Question: I am developing an android app in version 2.3. I need to create a editTex that has the same effect as the EditText coast "from" image

![two muppets][1]
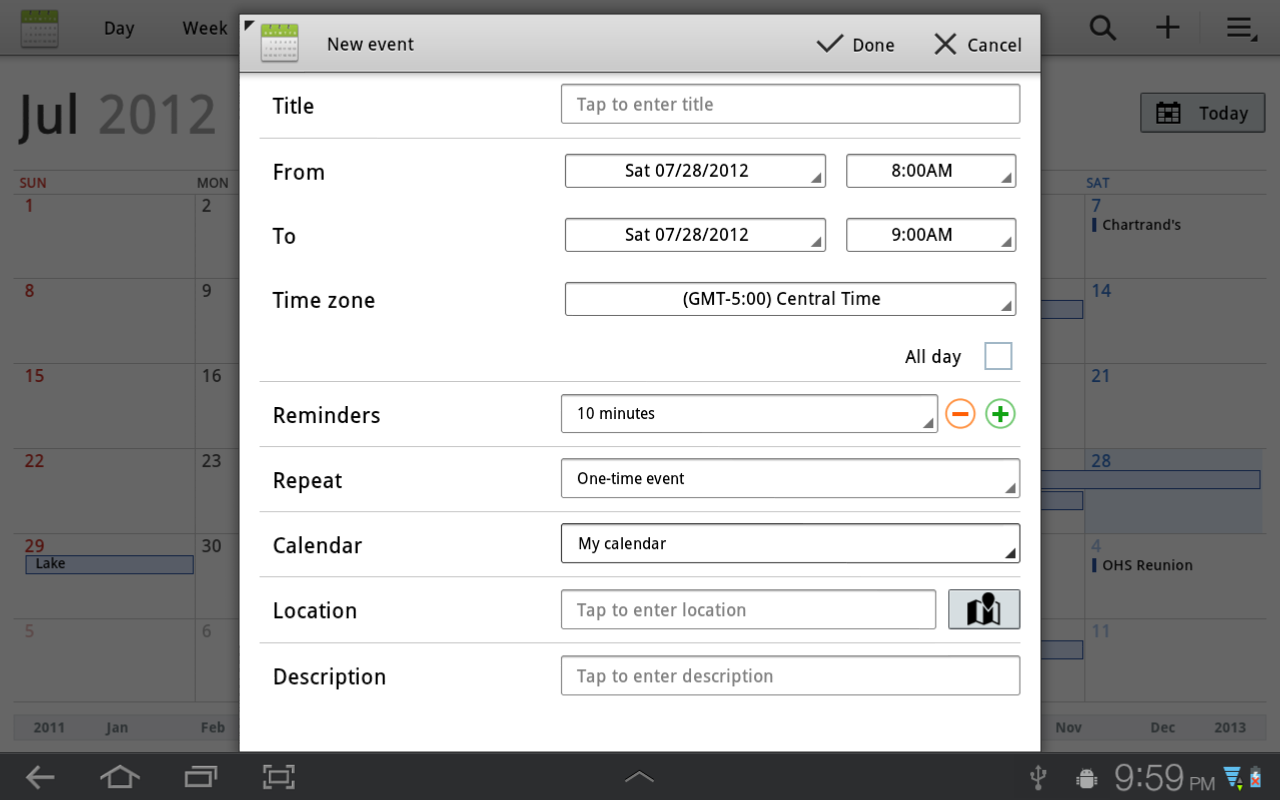
Answer: You can try it like below.
'''
<EditText
android:id="@+id/editText1"
android:layout_width="match_parent"
android:layout_height="wrap_content"
android:minLines="5"
android:drawableTop="@drawable/profile_one"
android:ems="10"
android:hint="Tap to enter title"
android:gravity="top|left" >
<requestFocus />
</EditText>
'''
This line 'android:drawableTop="@drawable/profile_one"' will set the image in your edit-text so just replace 'profile_one' this name with your image name.
Like wise you can set image to left, right, and bottom also with following property.
'''
android:drawableBottom="@drawable/profile_one"
android:drawableLeft="@drawable/profile_one"
android:drawableRight="@drawable/profile_one"
'''